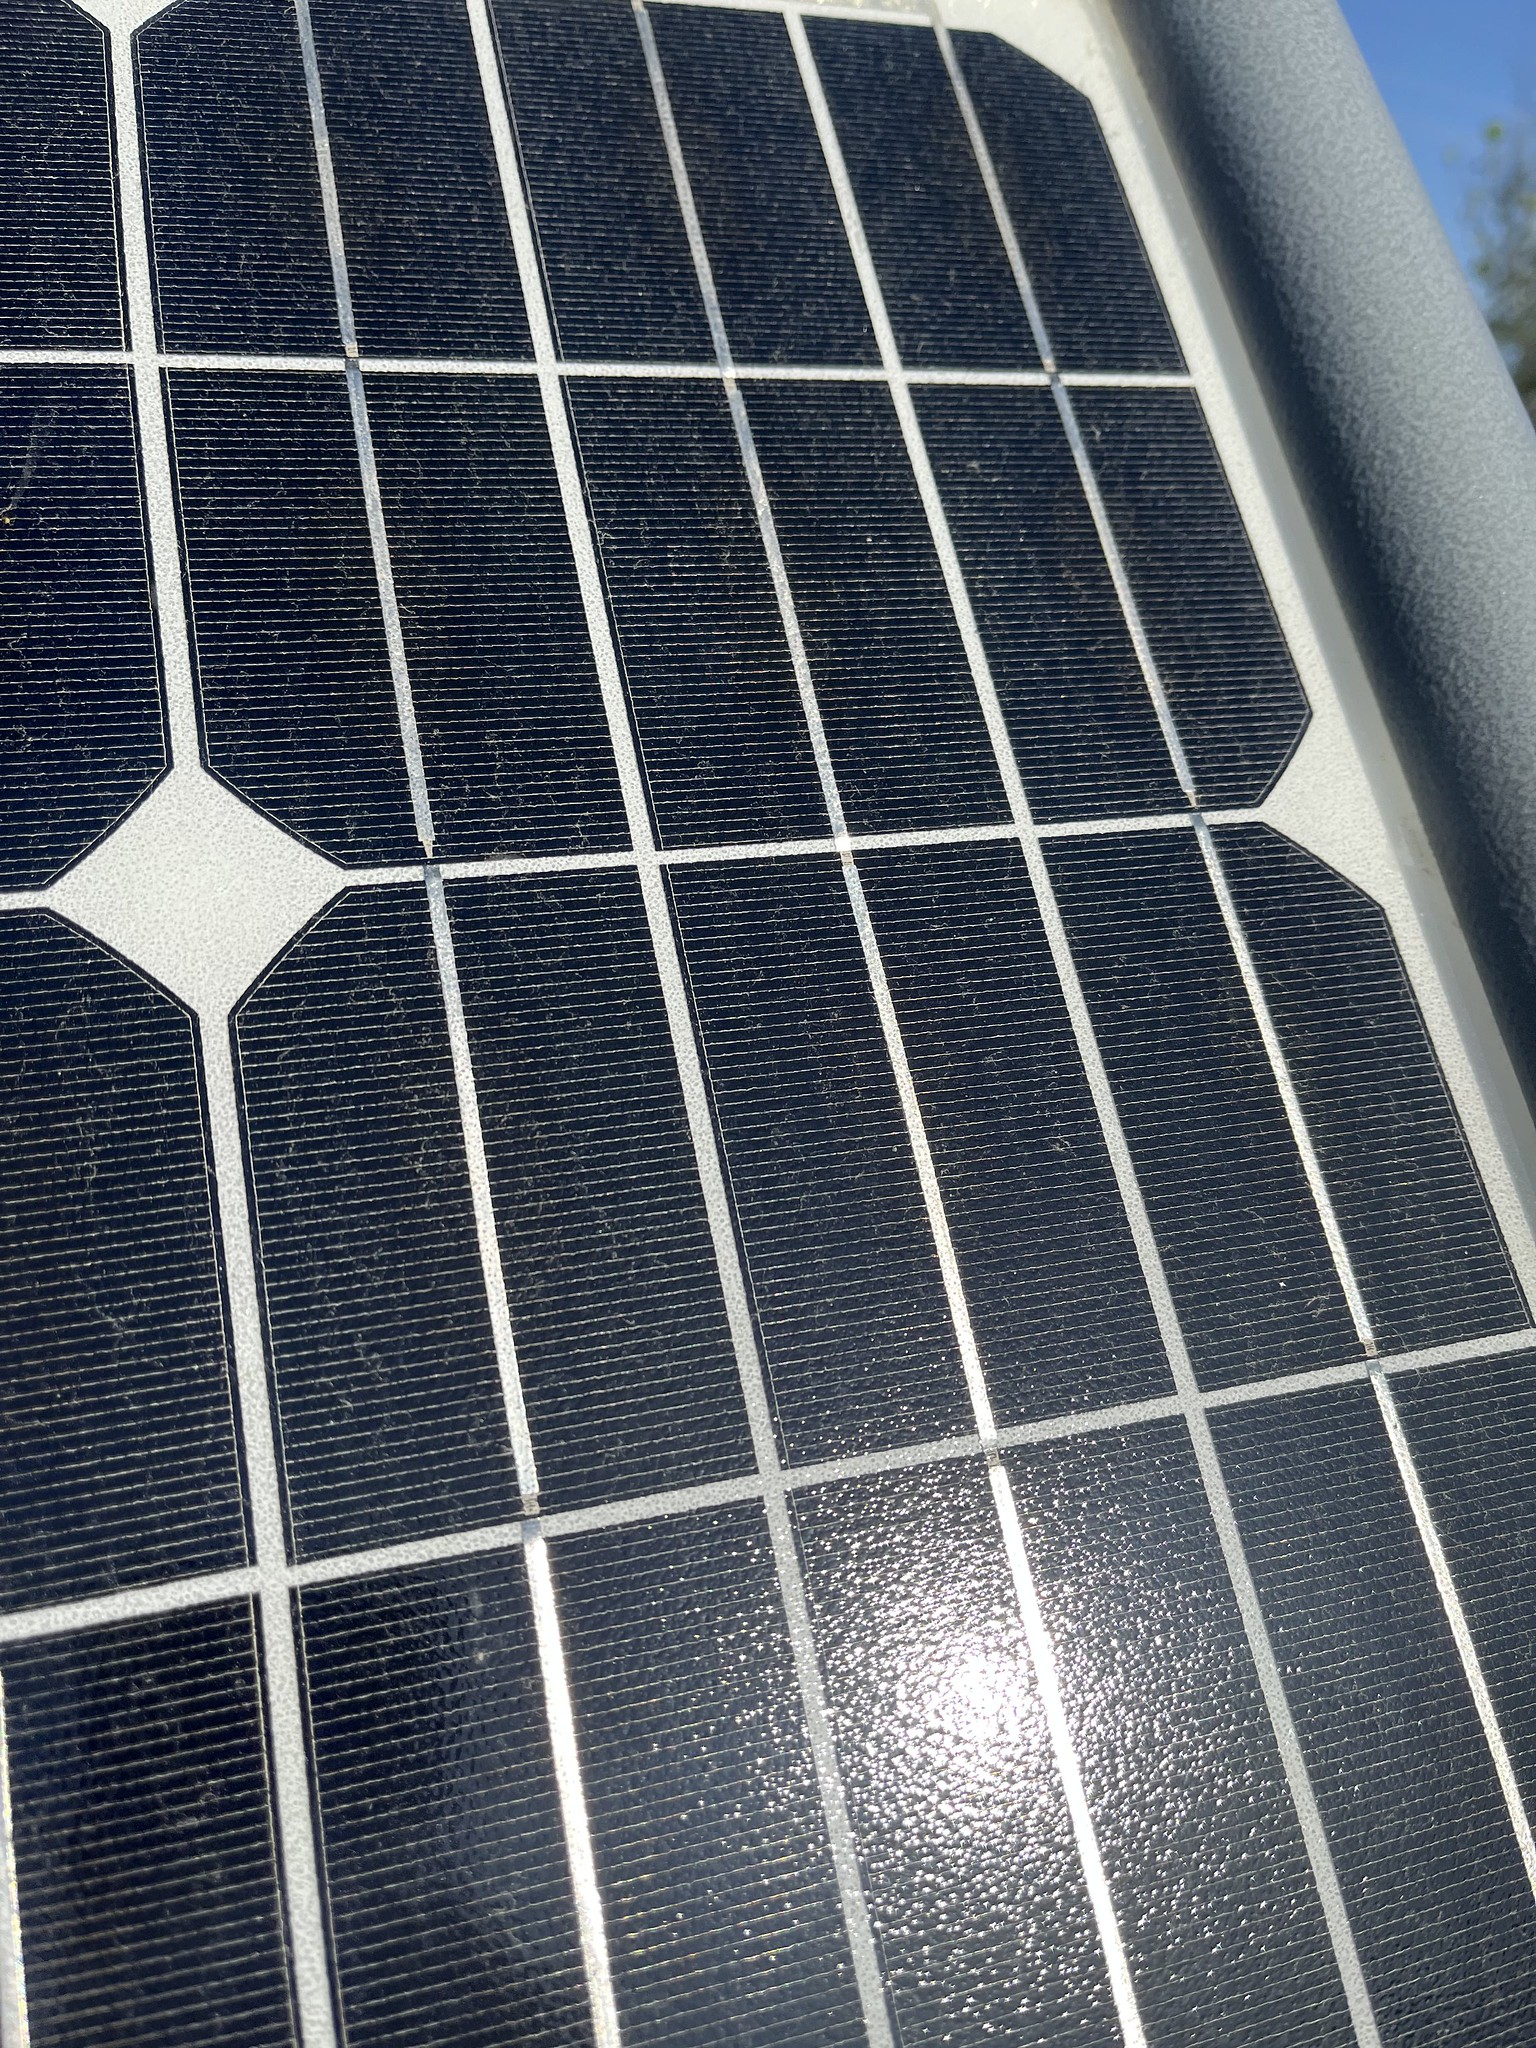
Label: Clean